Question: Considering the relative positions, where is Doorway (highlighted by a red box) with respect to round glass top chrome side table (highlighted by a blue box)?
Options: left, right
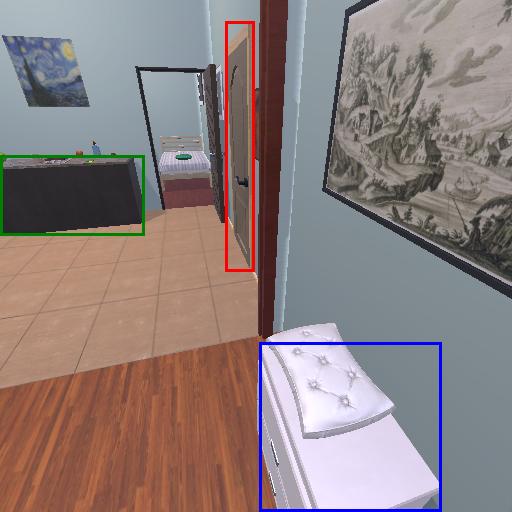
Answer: left